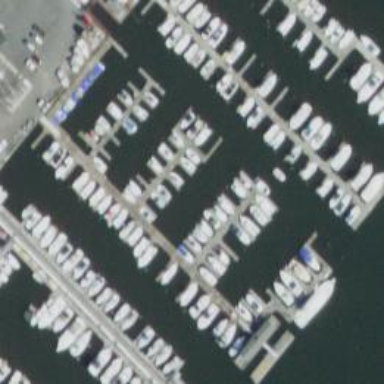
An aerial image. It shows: Pier with mooring facilities.